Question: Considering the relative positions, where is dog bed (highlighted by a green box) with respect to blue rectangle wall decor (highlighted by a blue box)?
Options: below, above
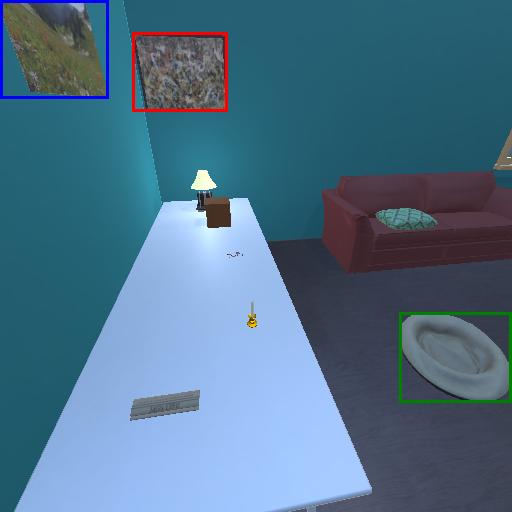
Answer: below